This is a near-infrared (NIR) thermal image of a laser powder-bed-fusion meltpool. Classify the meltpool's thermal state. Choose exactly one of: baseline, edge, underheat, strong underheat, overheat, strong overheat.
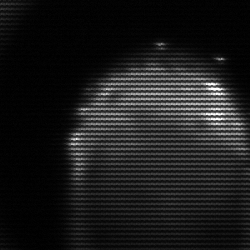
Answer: edge